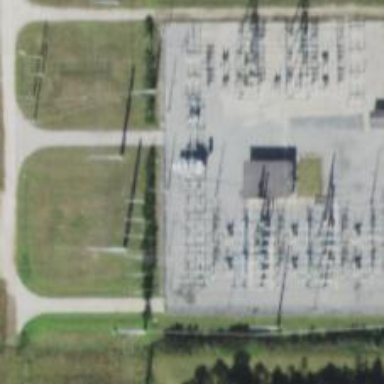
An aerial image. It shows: Switch for power supply.